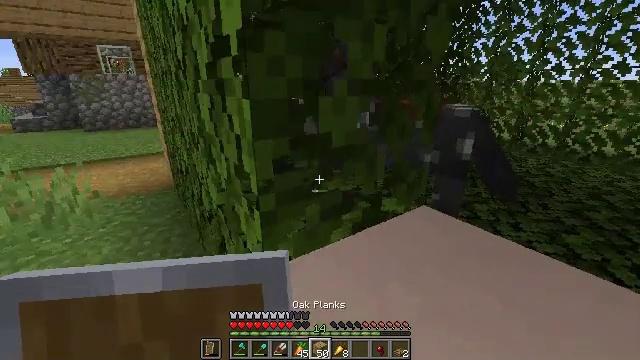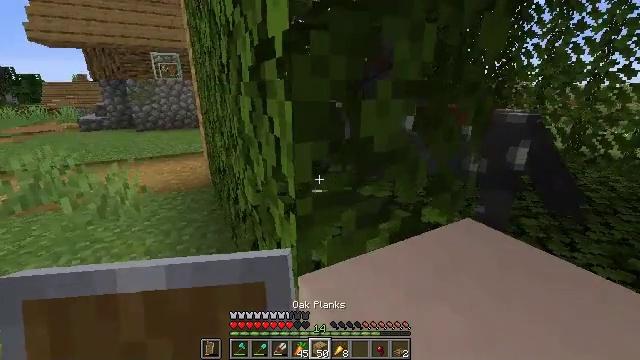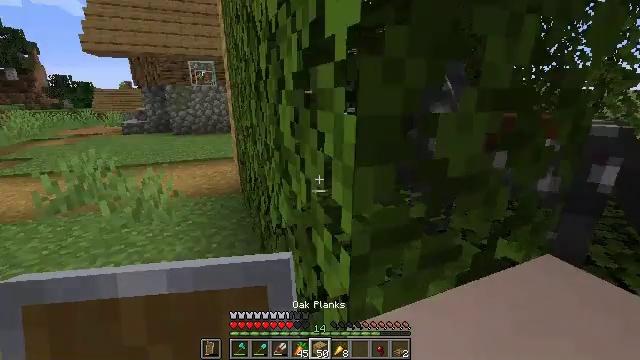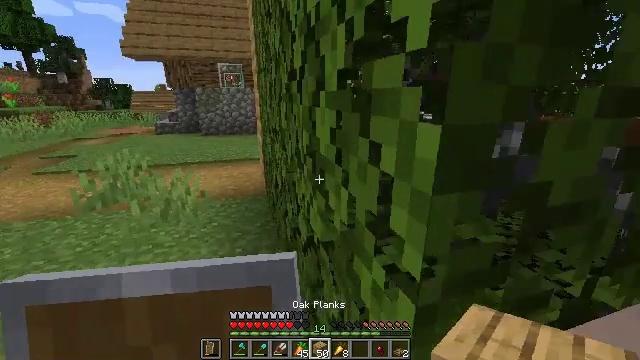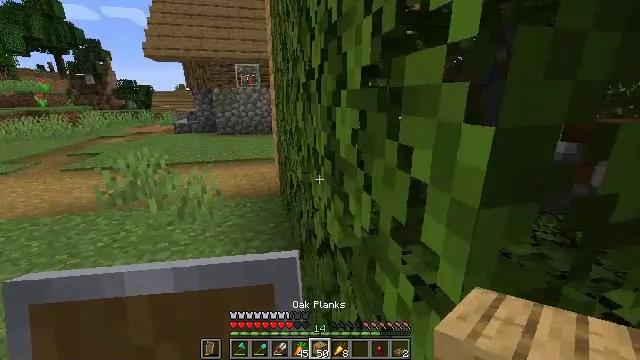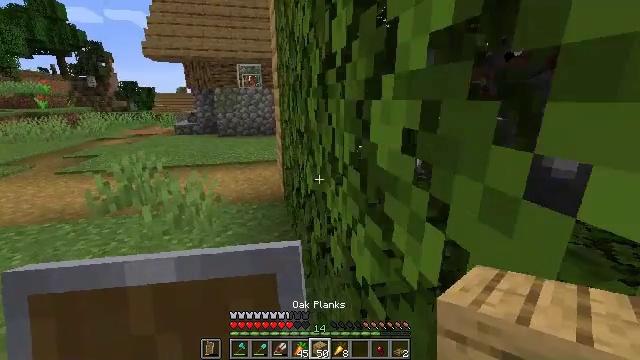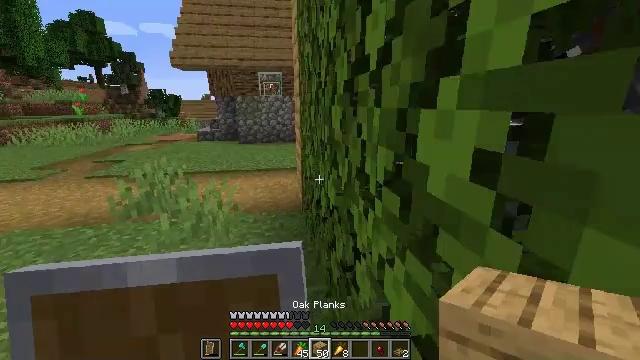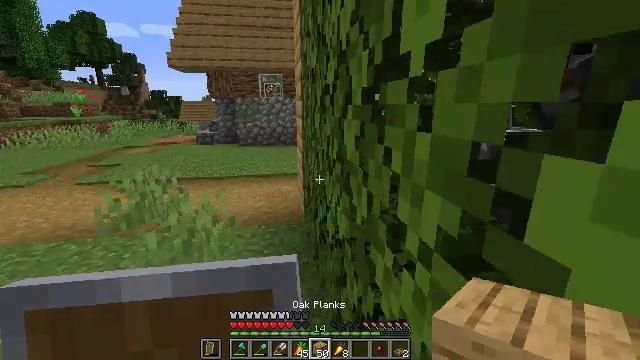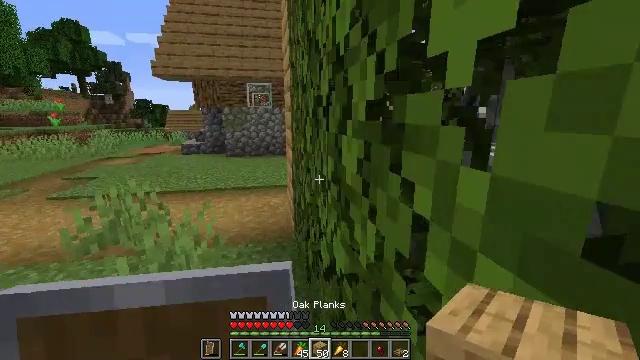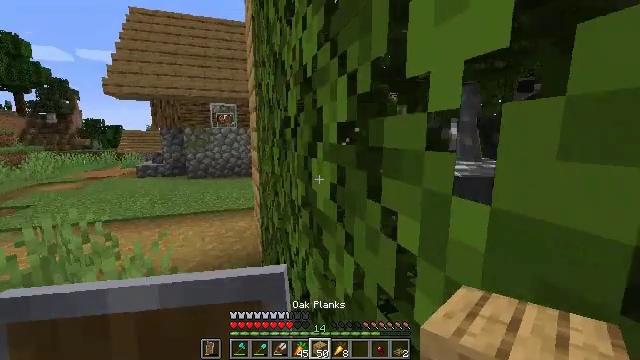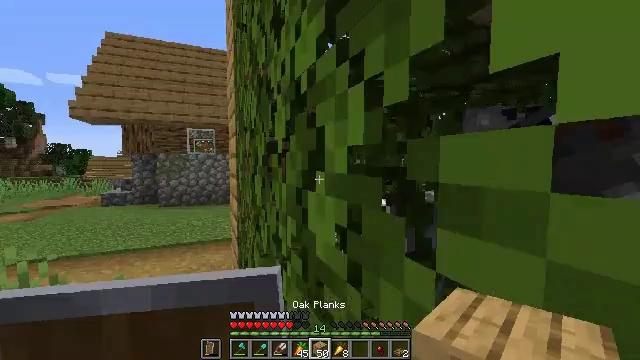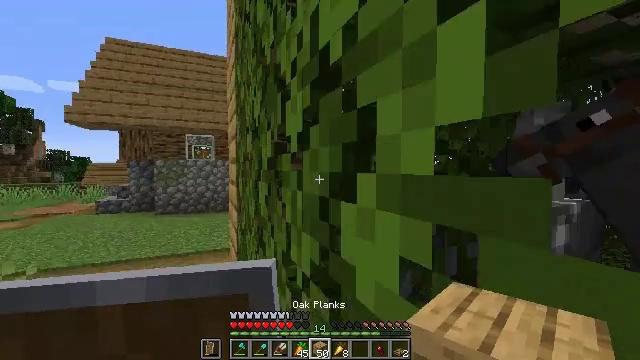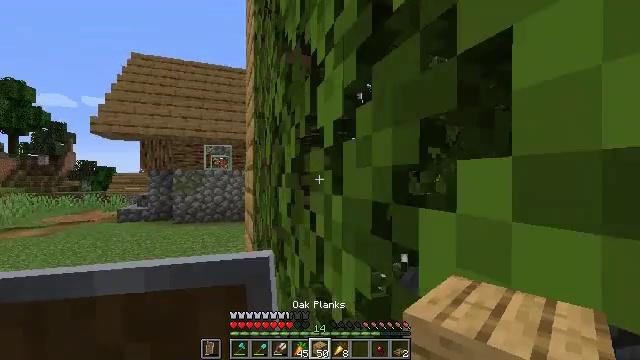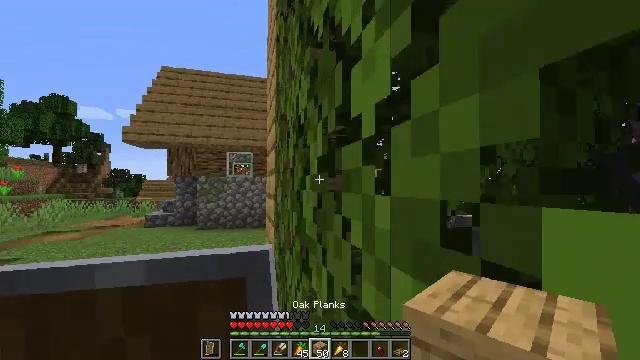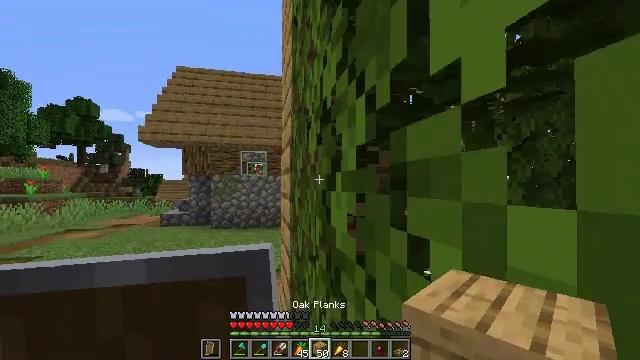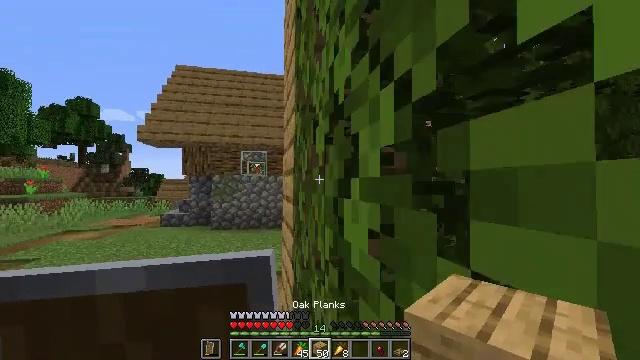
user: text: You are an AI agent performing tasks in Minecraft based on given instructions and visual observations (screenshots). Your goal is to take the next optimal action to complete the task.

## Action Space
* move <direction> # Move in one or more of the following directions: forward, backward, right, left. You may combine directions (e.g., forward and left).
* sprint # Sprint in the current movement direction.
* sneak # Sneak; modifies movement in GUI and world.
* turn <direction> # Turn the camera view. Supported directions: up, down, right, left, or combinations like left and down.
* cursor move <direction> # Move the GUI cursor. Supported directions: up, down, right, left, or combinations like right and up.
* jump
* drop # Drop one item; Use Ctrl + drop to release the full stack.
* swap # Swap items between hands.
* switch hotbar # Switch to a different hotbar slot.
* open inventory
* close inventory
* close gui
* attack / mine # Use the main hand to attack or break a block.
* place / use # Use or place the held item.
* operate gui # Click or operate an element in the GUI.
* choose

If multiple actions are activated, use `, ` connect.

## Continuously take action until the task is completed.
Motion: motion action
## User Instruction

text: Dig white terracotta from a structure.
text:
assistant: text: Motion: move forward, turn left
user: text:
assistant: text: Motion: move forward, turn left and up
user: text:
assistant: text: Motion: move forward, sprint, turn left
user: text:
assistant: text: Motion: move forward, sprint, turn left
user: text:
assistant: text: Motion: move forward, sprint
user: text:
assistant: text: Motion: move forward, sprint, turn left and up
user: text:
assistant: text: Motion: move forward, sprint
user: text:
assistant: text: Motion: move forward, sprint, turn right and up
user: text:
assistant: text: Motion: move forward, sprint, turn right and up
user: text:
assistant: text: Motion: move forward, sprint, turn right and up
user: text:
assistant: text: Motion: move forward, sprint, turn up
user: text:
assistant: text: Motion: move forward, sprint, turn left and up
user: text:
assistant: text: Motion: move forward, sprint, turn left and up
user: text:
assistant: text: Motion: move forward, sprint, turn left
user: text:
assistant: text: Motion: move forward, sprint
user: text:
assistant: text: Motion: move forward and move left, sprint
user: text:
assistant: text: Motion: move forward and move left, sprint, turn right
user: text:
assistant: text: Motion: move forward and move left, sprint, turn right
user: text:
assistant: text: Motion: move forward and move left, sprint, turn right
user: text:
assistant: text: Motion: move forward and move left, sprint
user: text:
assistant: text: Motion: move forward and move left, sprint
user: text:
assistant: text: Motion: move forward and move left, sprint, turn right and down
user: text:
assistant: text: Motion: move forward and move left, sprint, turn right
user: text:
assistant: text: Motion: move forward and move left, sprint, turn right
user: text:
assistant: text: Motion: move forward, sprint, turn right
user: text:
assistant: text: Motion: move forward, sprint, turn right
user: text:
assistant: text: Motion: move forward, sprint, turn right
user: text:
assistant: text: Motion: move forward, sprint, turn right
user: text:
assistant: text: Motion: move forward, sprint, turn right and down
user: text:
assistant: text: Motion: move forward, sprint, turn right